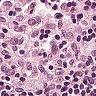
Metastatic tissue present: no